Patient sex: M
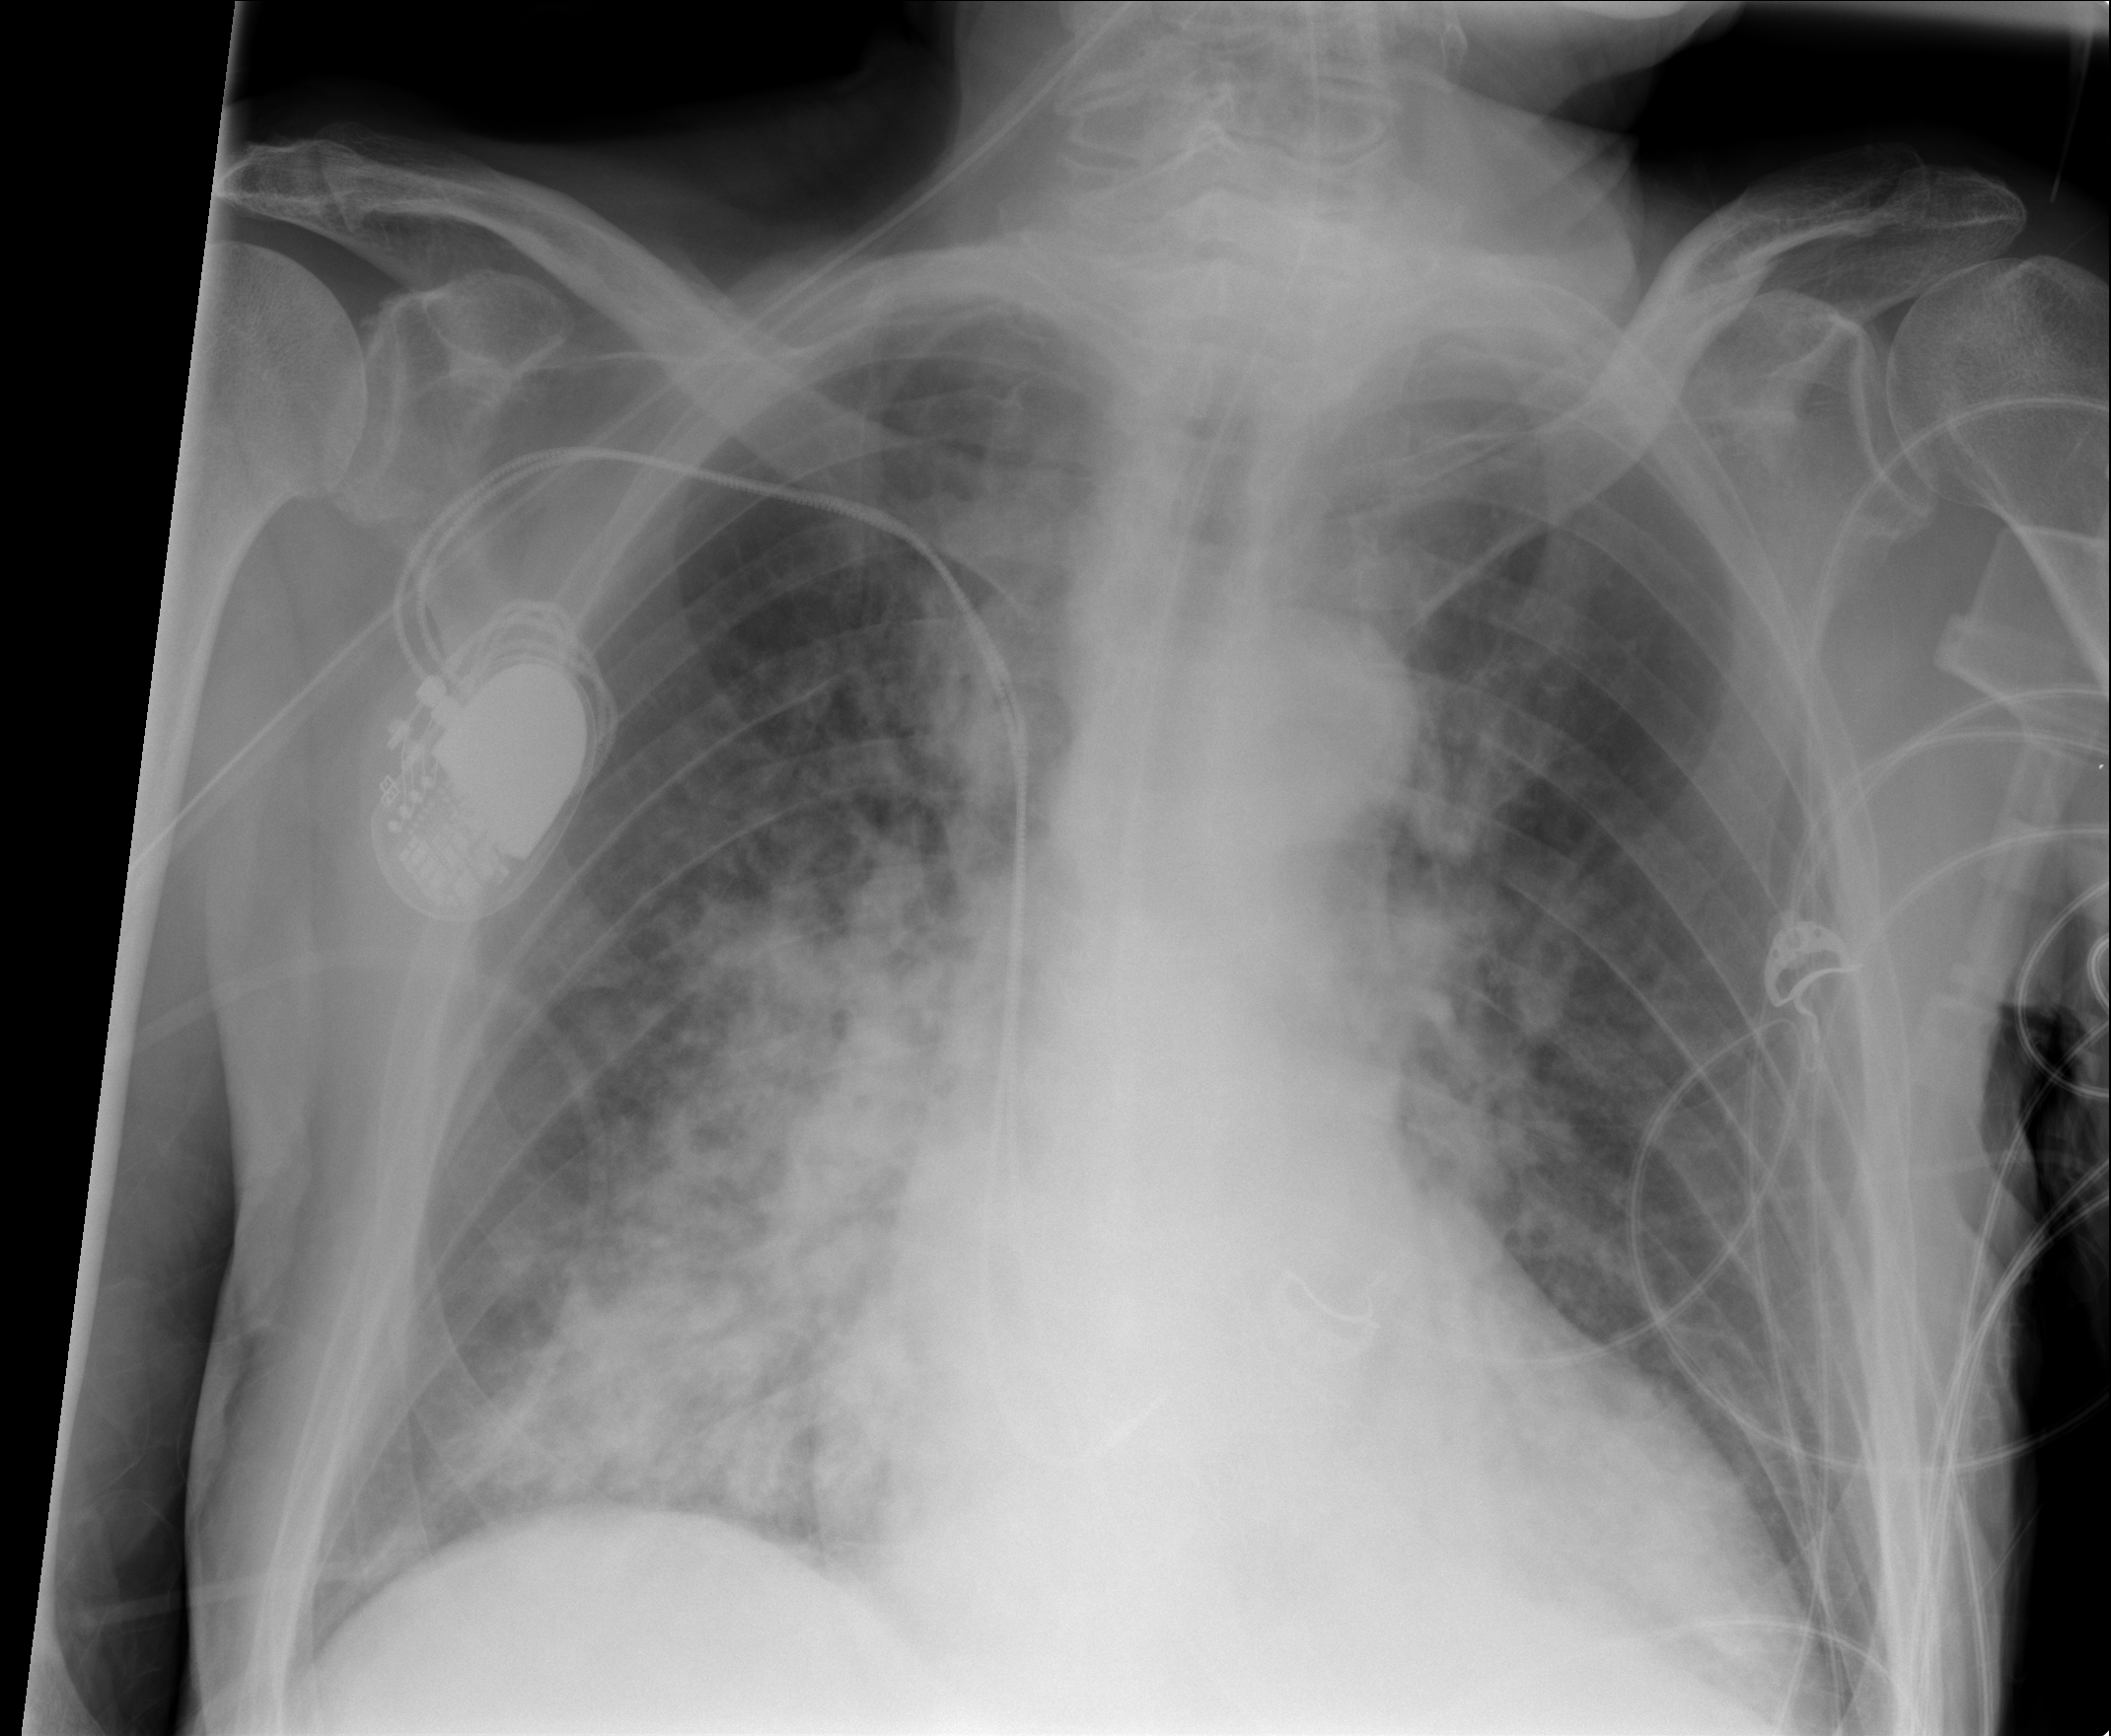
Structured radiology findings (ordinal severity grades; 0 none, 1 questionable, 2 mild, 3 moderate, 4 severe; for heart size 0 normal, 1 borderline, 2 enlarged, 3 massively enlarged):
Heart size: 2
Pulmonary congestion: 0
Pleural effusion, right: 0
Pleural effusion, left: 0
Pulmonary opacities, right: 3
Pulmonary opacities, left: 2
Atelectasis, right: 0
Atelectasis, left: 0